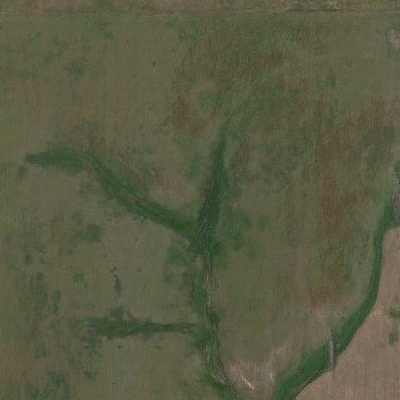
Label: aGrass